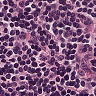
Metastatic tissue present: no